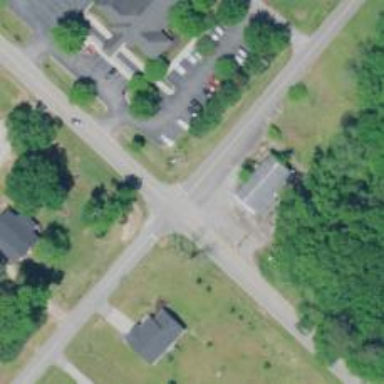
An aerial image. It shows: Stop road.